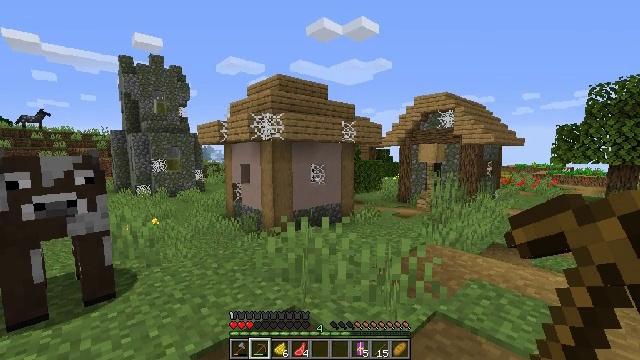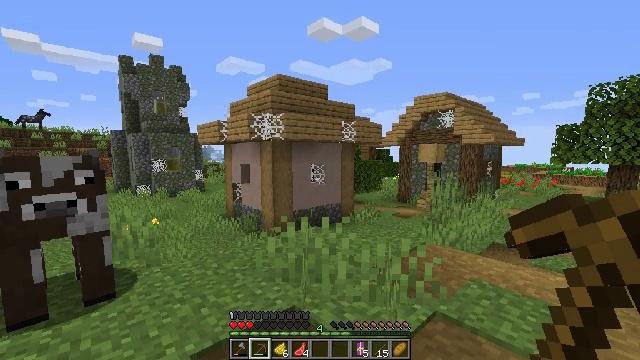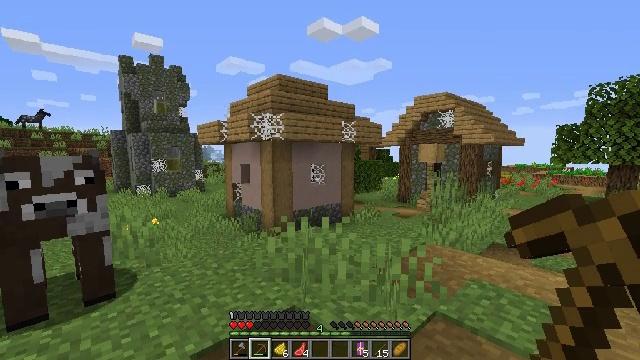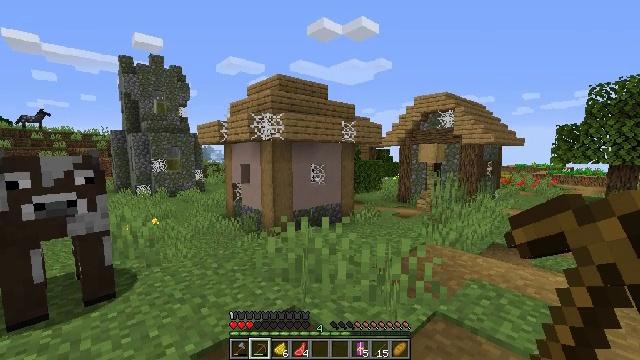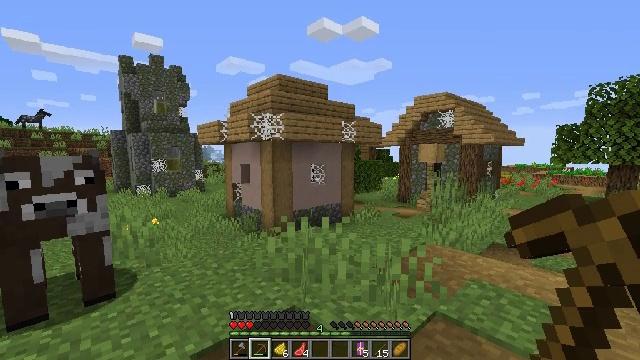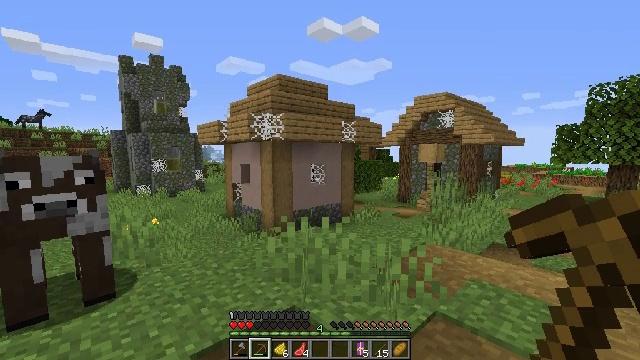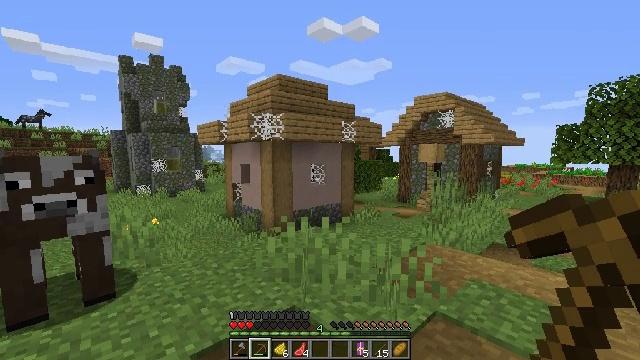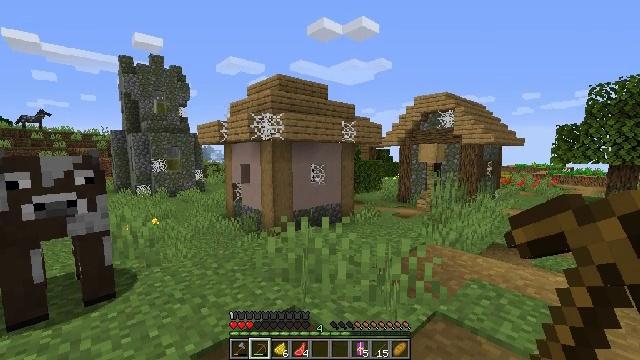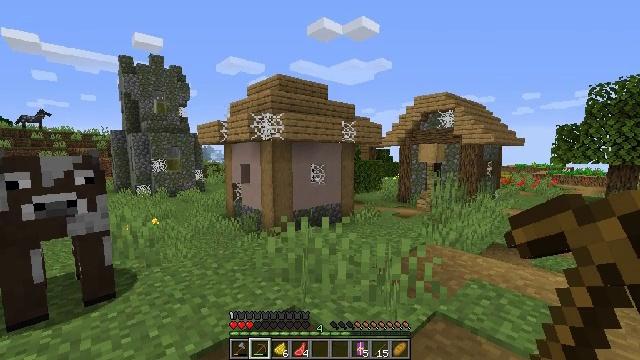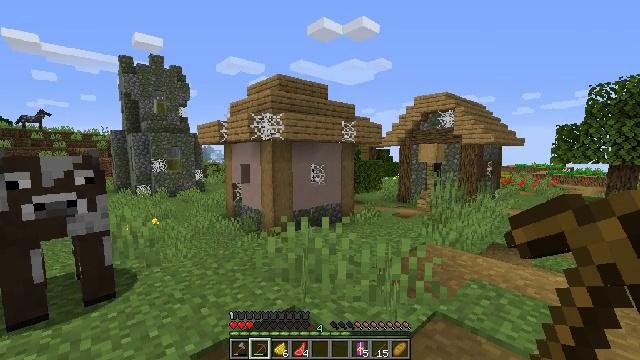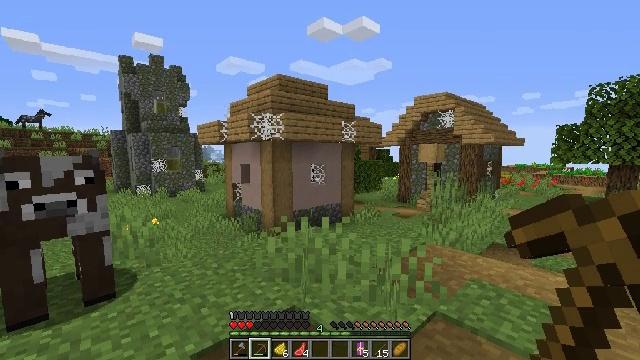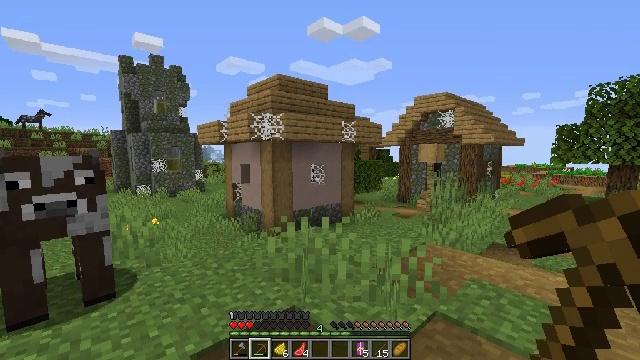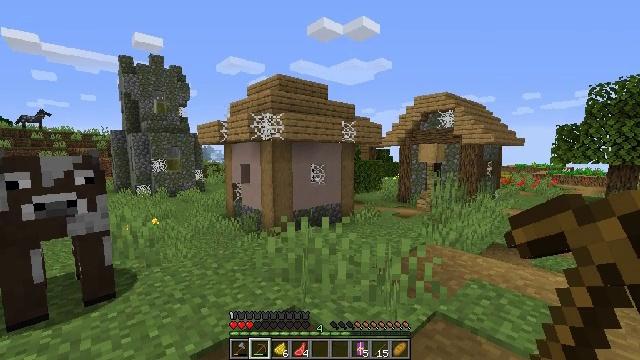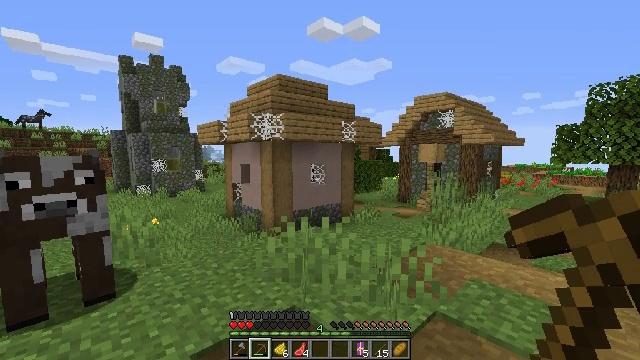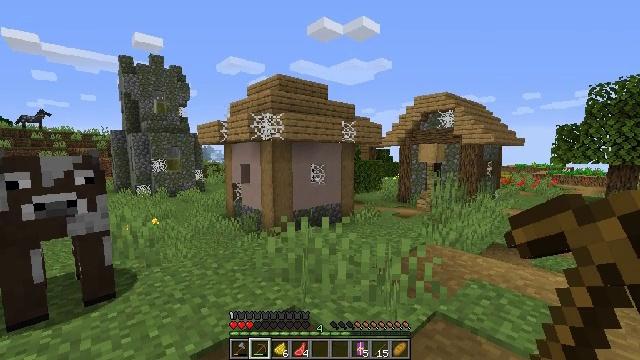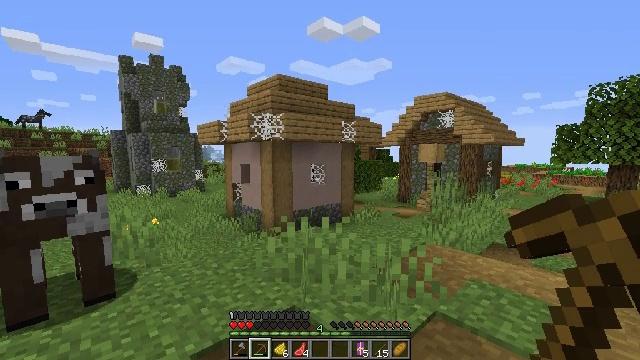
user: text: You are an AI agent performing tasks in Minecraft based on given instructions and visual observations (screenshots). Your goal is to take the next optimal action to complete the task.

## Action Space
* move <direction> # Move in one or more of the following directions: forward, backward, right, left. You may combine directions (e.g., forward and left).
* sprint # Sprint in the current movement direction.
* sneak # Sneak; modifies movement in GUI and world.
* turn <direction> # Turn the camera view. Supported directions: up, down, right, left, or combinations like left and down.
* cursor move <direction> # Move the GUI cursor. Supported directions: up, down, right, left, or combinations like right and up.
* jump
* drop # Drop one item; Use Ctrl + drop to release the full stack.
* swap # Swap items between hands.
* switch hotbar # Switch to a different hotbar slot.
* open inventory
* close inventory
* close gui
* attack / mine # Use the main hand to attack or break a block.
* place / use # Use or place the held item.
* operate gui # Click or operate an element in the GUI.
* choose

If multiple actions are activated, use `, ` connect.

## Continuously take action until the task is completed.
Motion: motion action
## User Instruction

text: Attack the white terracotta to collect it.
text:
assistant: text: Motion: no_op
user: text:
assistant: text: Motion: no_op
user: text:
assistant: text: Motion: no_op
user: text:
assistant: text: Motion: no_op
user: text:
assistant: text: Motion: no_op
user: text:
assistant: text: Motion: no_op
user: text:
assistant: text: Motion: no_op
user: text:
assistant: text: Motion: no_op
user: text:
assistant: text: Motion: no_op
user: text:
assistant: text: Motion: no_op
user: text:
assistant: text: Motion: no_op
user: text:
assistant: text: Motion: no_op
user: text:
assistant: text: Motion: no_op
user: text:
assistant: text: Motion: no_op
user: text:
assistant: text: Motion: no_op
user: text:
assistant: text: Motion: no_op
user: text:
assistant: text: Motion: no_op
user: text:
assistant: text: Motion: no_op
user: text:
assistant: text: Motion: no_op
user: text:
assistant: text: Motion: no_op
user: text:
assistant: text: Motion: no_op
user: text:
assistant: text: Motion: no_op
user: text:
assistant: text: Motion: no_op
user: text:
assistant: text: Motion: no_op
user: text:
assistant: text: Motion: no_op
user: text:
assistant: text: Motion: turn right
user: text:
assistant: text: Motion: turn right
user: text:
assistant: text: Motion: no_op
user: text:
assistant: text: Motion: no_op
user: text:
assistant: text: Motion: no_op